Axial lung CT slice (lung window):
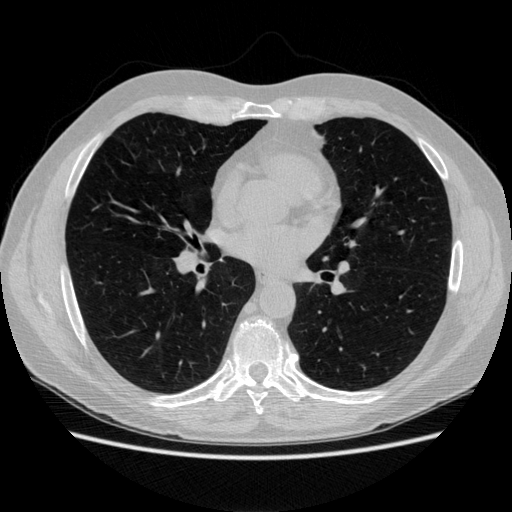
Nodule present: no